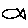
Label: fish